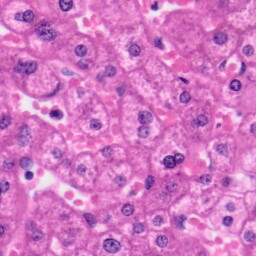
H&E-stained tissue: Liver